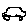
Label: car